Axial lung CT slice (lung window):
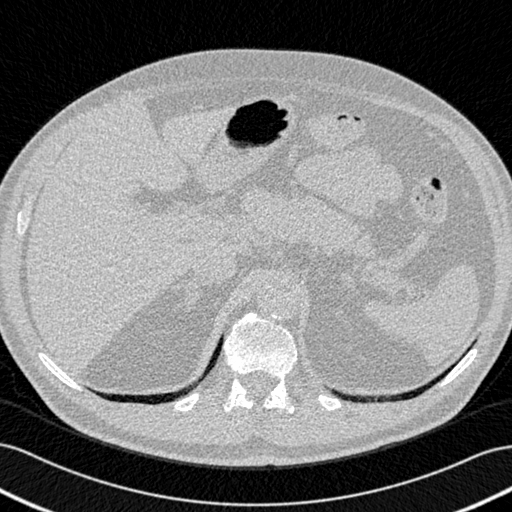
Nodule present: no